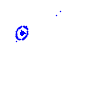
Particle: electron